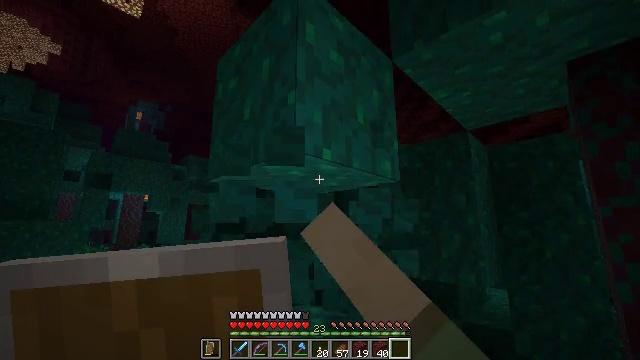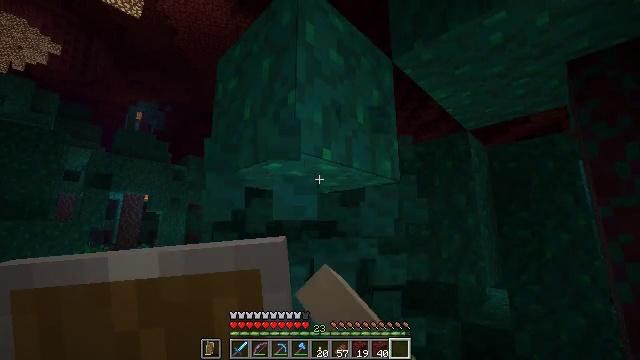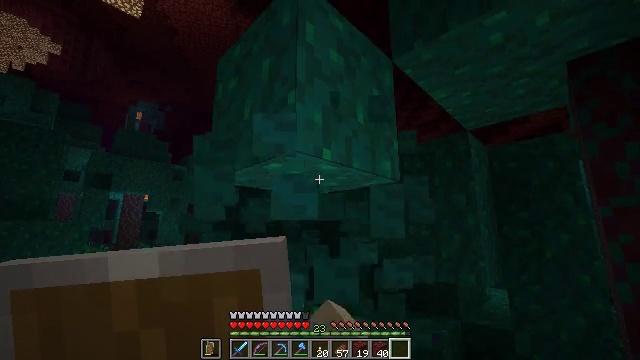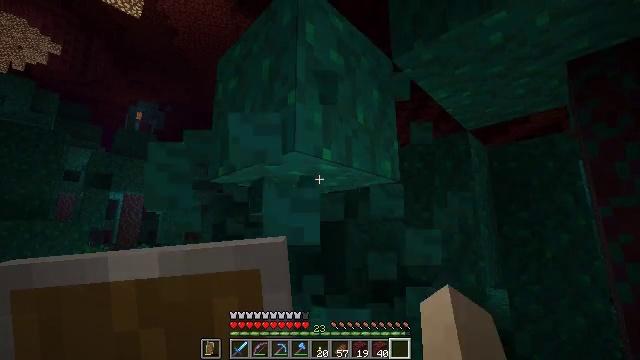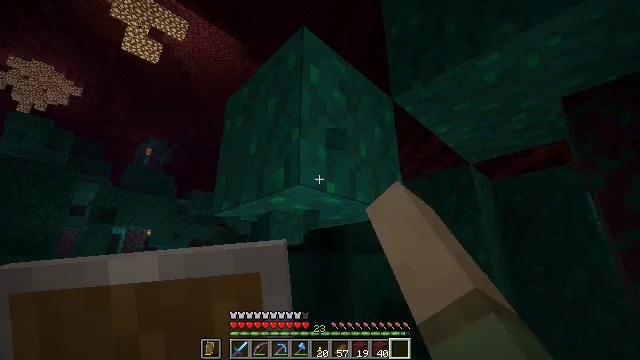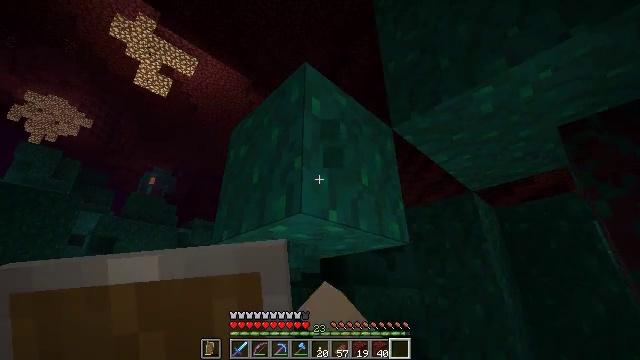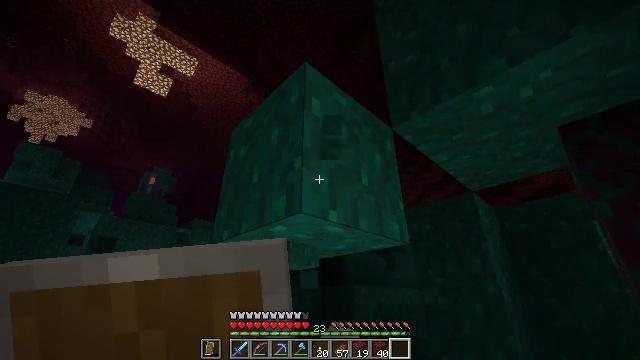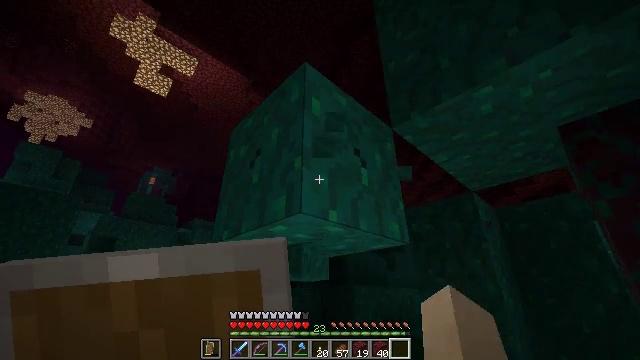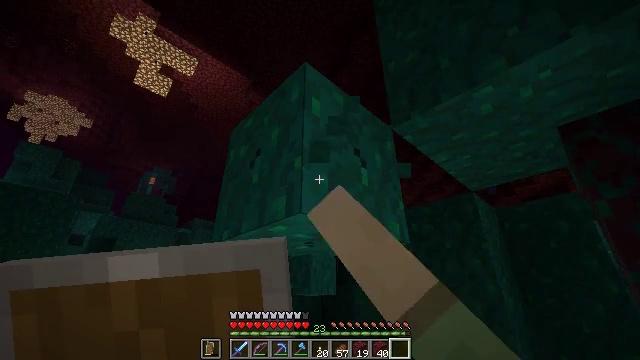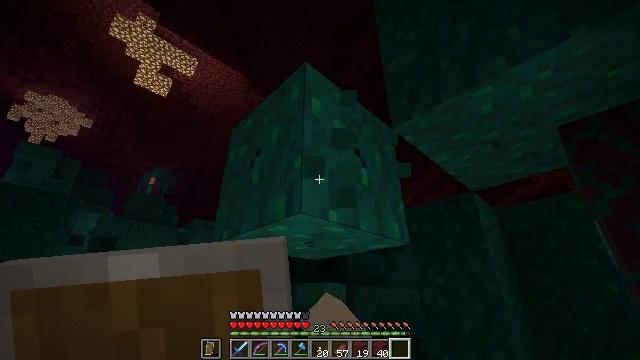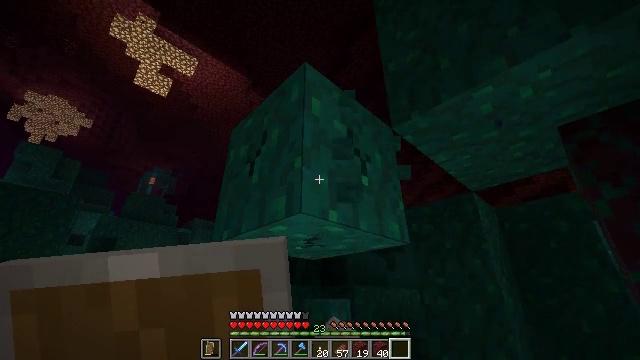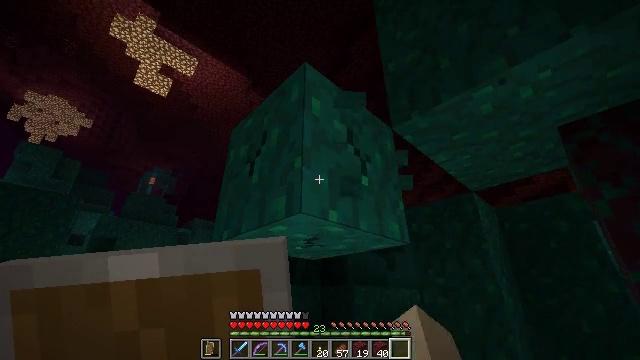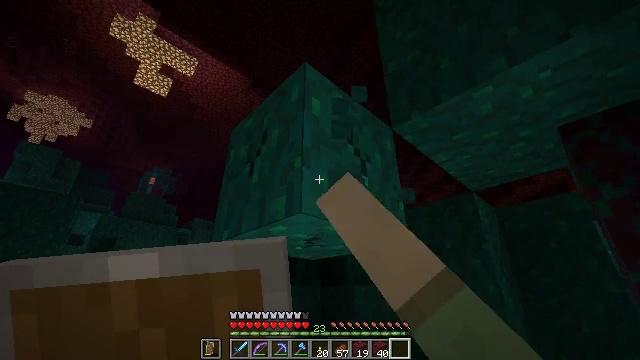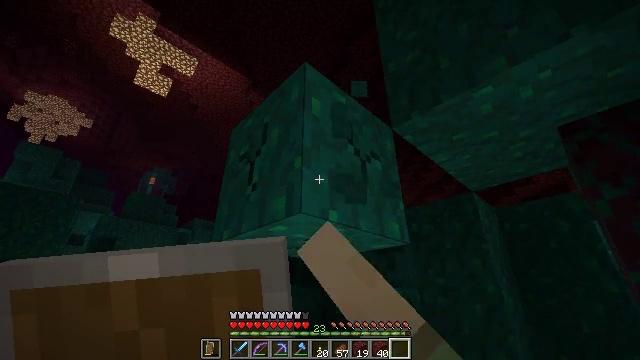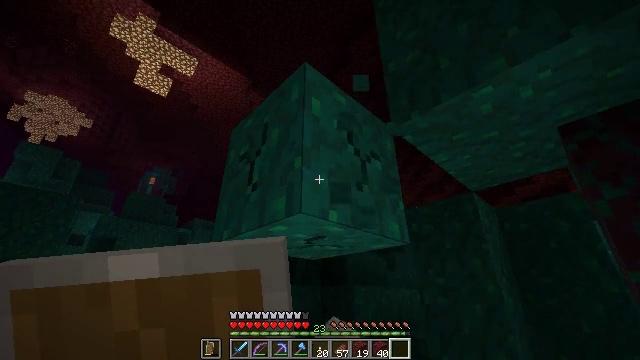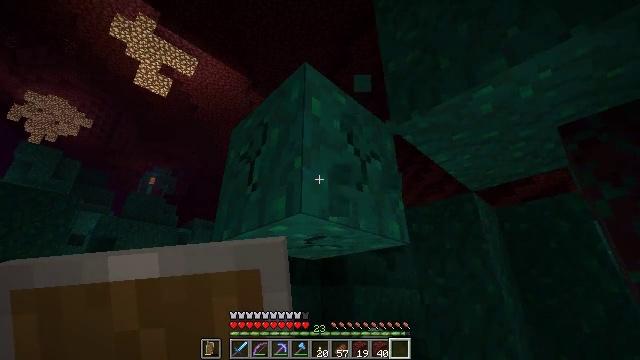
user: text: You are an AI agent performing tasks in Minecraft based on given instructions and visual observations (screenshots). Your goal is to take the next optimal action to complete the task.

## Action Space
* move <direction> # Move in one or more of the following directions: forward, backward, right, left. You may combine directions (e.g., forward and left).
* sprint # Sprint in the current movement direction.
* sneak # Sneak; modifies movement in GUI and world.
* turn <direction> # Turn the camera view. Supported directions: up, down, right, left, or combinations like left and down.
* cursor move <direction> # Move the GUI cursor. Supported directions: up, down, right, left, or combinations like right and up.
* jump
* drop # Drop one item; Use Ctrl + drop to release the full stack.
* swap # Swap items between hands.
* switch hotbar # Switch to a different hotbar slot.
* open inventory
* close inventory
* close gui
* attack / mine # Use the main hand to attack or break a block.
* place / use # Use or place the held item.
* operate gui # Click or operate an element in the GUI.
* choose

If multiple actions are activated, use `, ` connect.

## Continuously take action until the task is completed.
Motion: motion action
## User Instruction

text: Attack the warped wart block to obtain it.
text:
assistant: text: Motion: attack / mine
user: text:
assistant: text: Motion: attack / mine
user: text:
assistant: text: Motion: attack / mine
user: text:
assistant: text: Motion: turn up, attack / mine
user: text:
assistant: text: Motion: turn up, attack / mine
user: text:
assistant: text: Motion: attack / mine
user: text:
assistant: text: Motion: attack / mine
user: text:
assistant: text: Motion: attack / mine
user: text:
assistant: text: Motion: attack / mine
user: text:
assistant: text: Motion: attack / mine
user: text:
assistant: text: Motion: attack / mine
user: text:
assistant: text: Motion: attack / mine
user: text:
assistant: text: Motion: attack / mine
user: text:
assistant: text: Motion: attack / mine
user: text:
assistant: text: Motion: attack / mine
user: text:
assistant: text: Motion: attack / mine
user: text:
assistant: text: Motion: attack / mine
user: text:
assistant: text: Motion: attack / mine
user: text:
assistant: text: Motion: attack / mine
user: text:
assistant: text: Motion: attack / mine
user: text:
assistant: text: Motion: attack / mine
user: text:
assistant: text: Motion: attack / mine
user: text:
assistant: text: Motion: attack / mine
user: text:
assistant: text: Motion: attack / mine
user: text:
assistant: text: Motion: attack / mine
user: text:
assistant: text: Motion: attack / mine
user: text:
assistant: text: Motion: attack / mine
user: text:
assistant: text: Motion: attack / mine
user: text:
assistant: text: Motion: attack / mine
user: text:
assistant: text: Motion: attack / mine